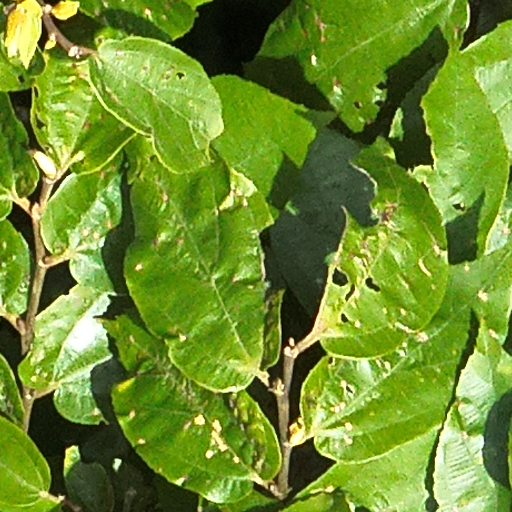
Species: Luehea seemannii
GBIF accepted scientific name: Luehea seemannii
Crown area (m\u00b2): 159.484